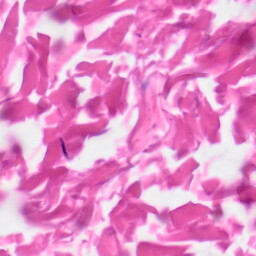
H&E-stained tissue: Skin